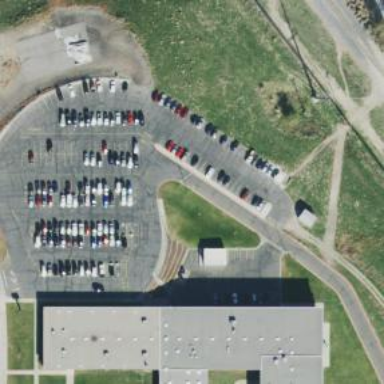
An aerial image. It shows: Parking space is available.